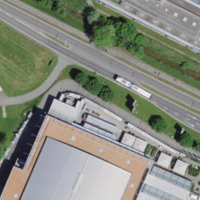
EUNIS habitat code: 54
Species observed at this site:
Cornus sanguinea
Plantago media